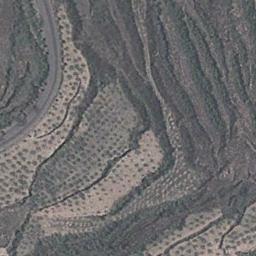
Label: terrace